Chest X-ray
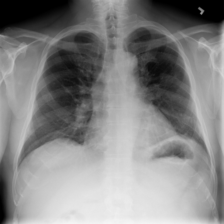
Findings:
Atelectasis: positive
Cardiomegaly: negative
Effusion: negative
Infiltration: positive
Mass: negative
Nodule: negative
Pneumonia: negative
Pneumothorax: negative
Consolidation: negative
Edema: negative
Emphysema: positive
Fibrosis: negative
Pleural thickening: negative
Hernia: negative